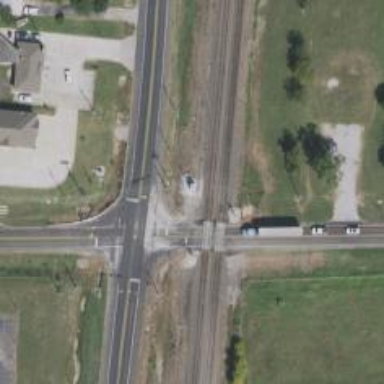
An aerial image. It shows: Railway level crossing.